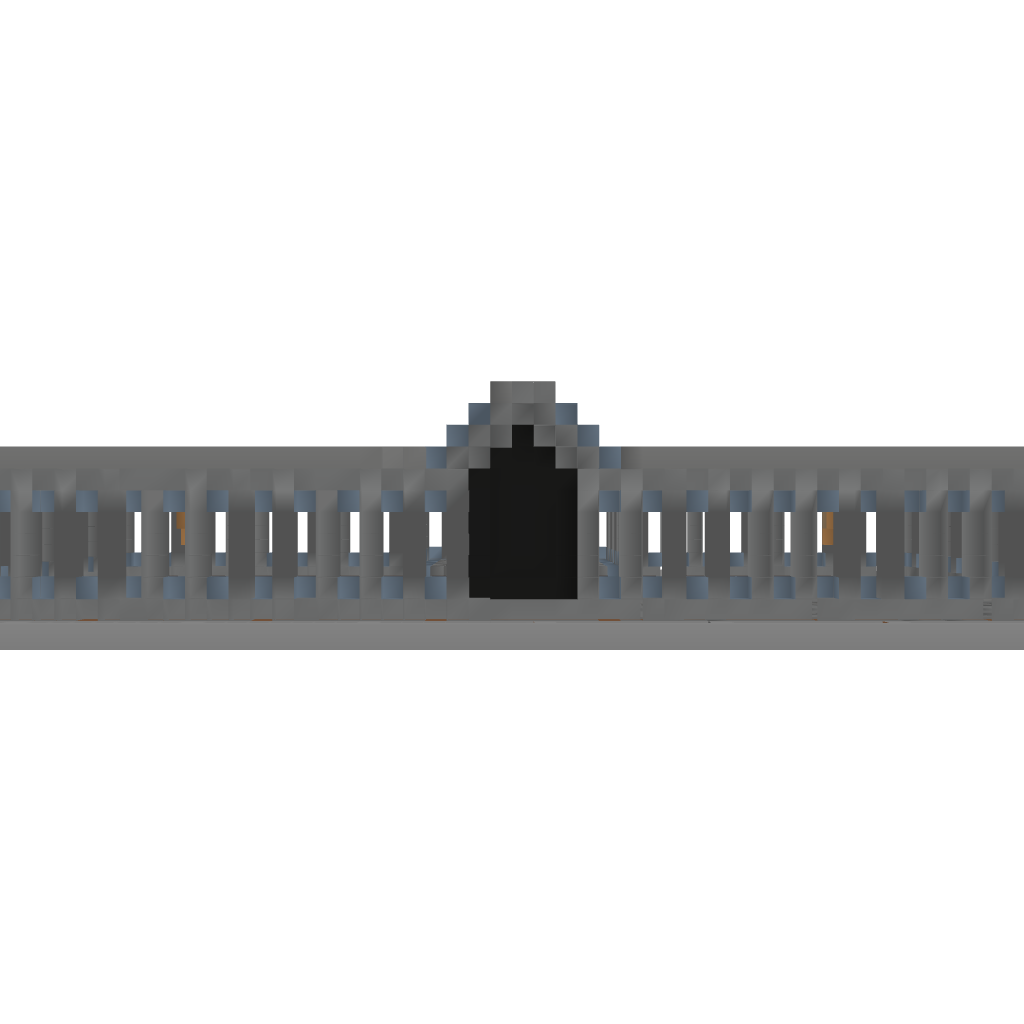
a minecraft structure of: medieval - town hall